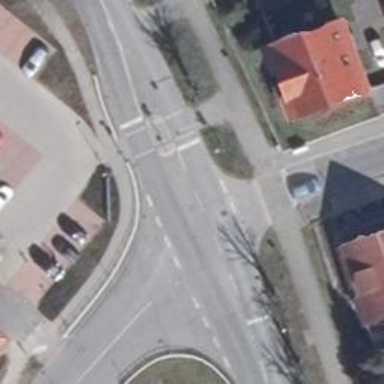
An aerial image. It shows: Crossing with traffic signal and island.